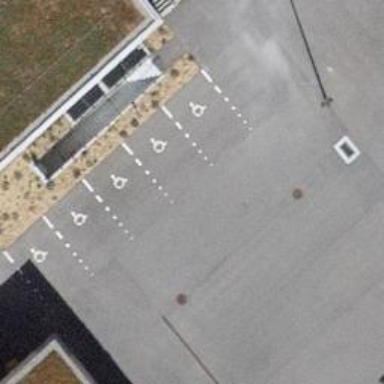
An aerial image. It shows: Parking area with surface.